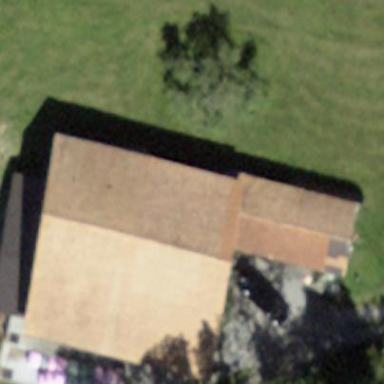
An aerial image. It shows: Barn.